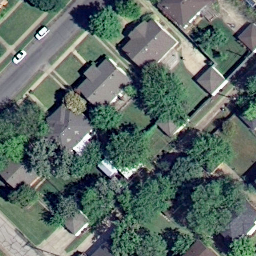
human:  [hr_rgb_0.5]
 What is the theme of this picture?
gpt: medium residential

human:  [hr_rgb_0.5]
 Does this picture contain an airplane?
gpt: no

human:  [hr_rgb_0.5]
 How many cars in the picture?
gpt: two

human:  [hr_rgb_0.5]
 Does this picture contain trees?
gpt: yes

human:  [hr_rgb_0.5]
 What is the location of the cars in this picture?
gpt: upper left